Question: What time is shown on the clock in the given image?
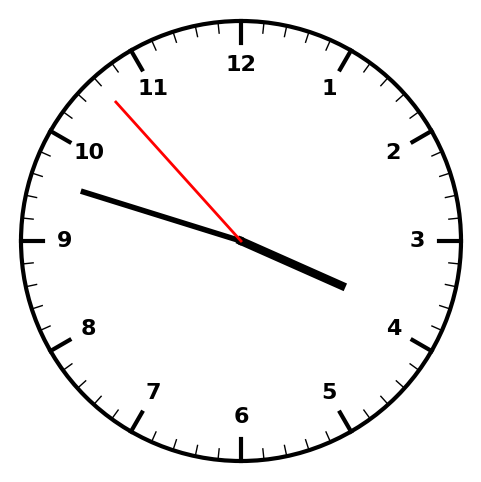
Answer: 03:47:53